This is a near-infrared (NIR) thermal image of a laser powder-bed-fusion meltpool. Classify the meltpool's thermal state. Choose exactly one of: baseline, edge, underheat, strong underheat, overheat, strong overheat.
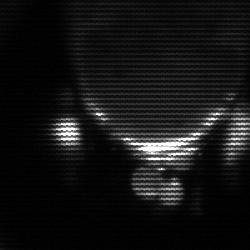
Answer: baseline